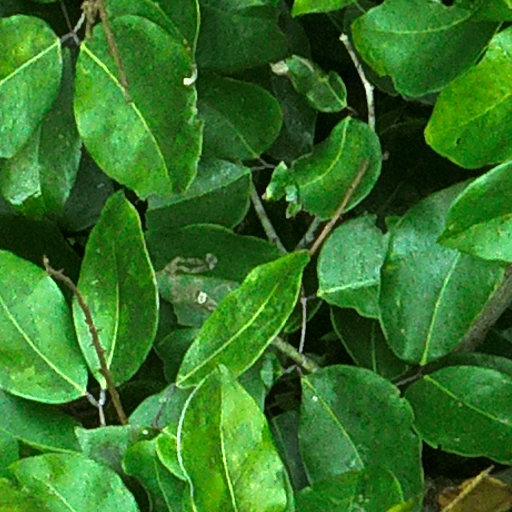
Species: Prioria copaifera
GBIF accepted scientific name: Prioria copaifera
Crown area (m\u00b2): 332.218